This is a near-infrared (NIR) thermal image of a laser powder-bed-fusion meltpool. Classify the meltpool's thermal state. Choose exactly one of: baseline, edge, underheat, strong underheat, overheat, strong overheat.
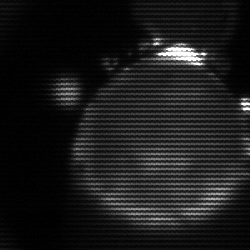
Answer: edge